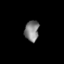
Tissue: skin
Cell type: Endothelial cells
Senescence score: 0.2644
Nuclear area (px): 288
Mean DAPI intensity: 128.892